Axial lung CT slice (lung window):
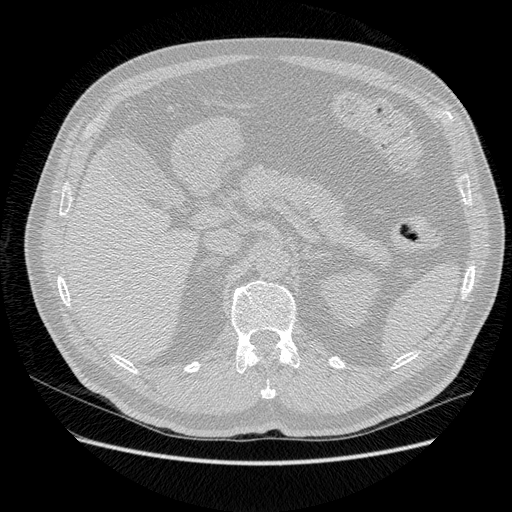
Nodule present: no